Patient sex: F
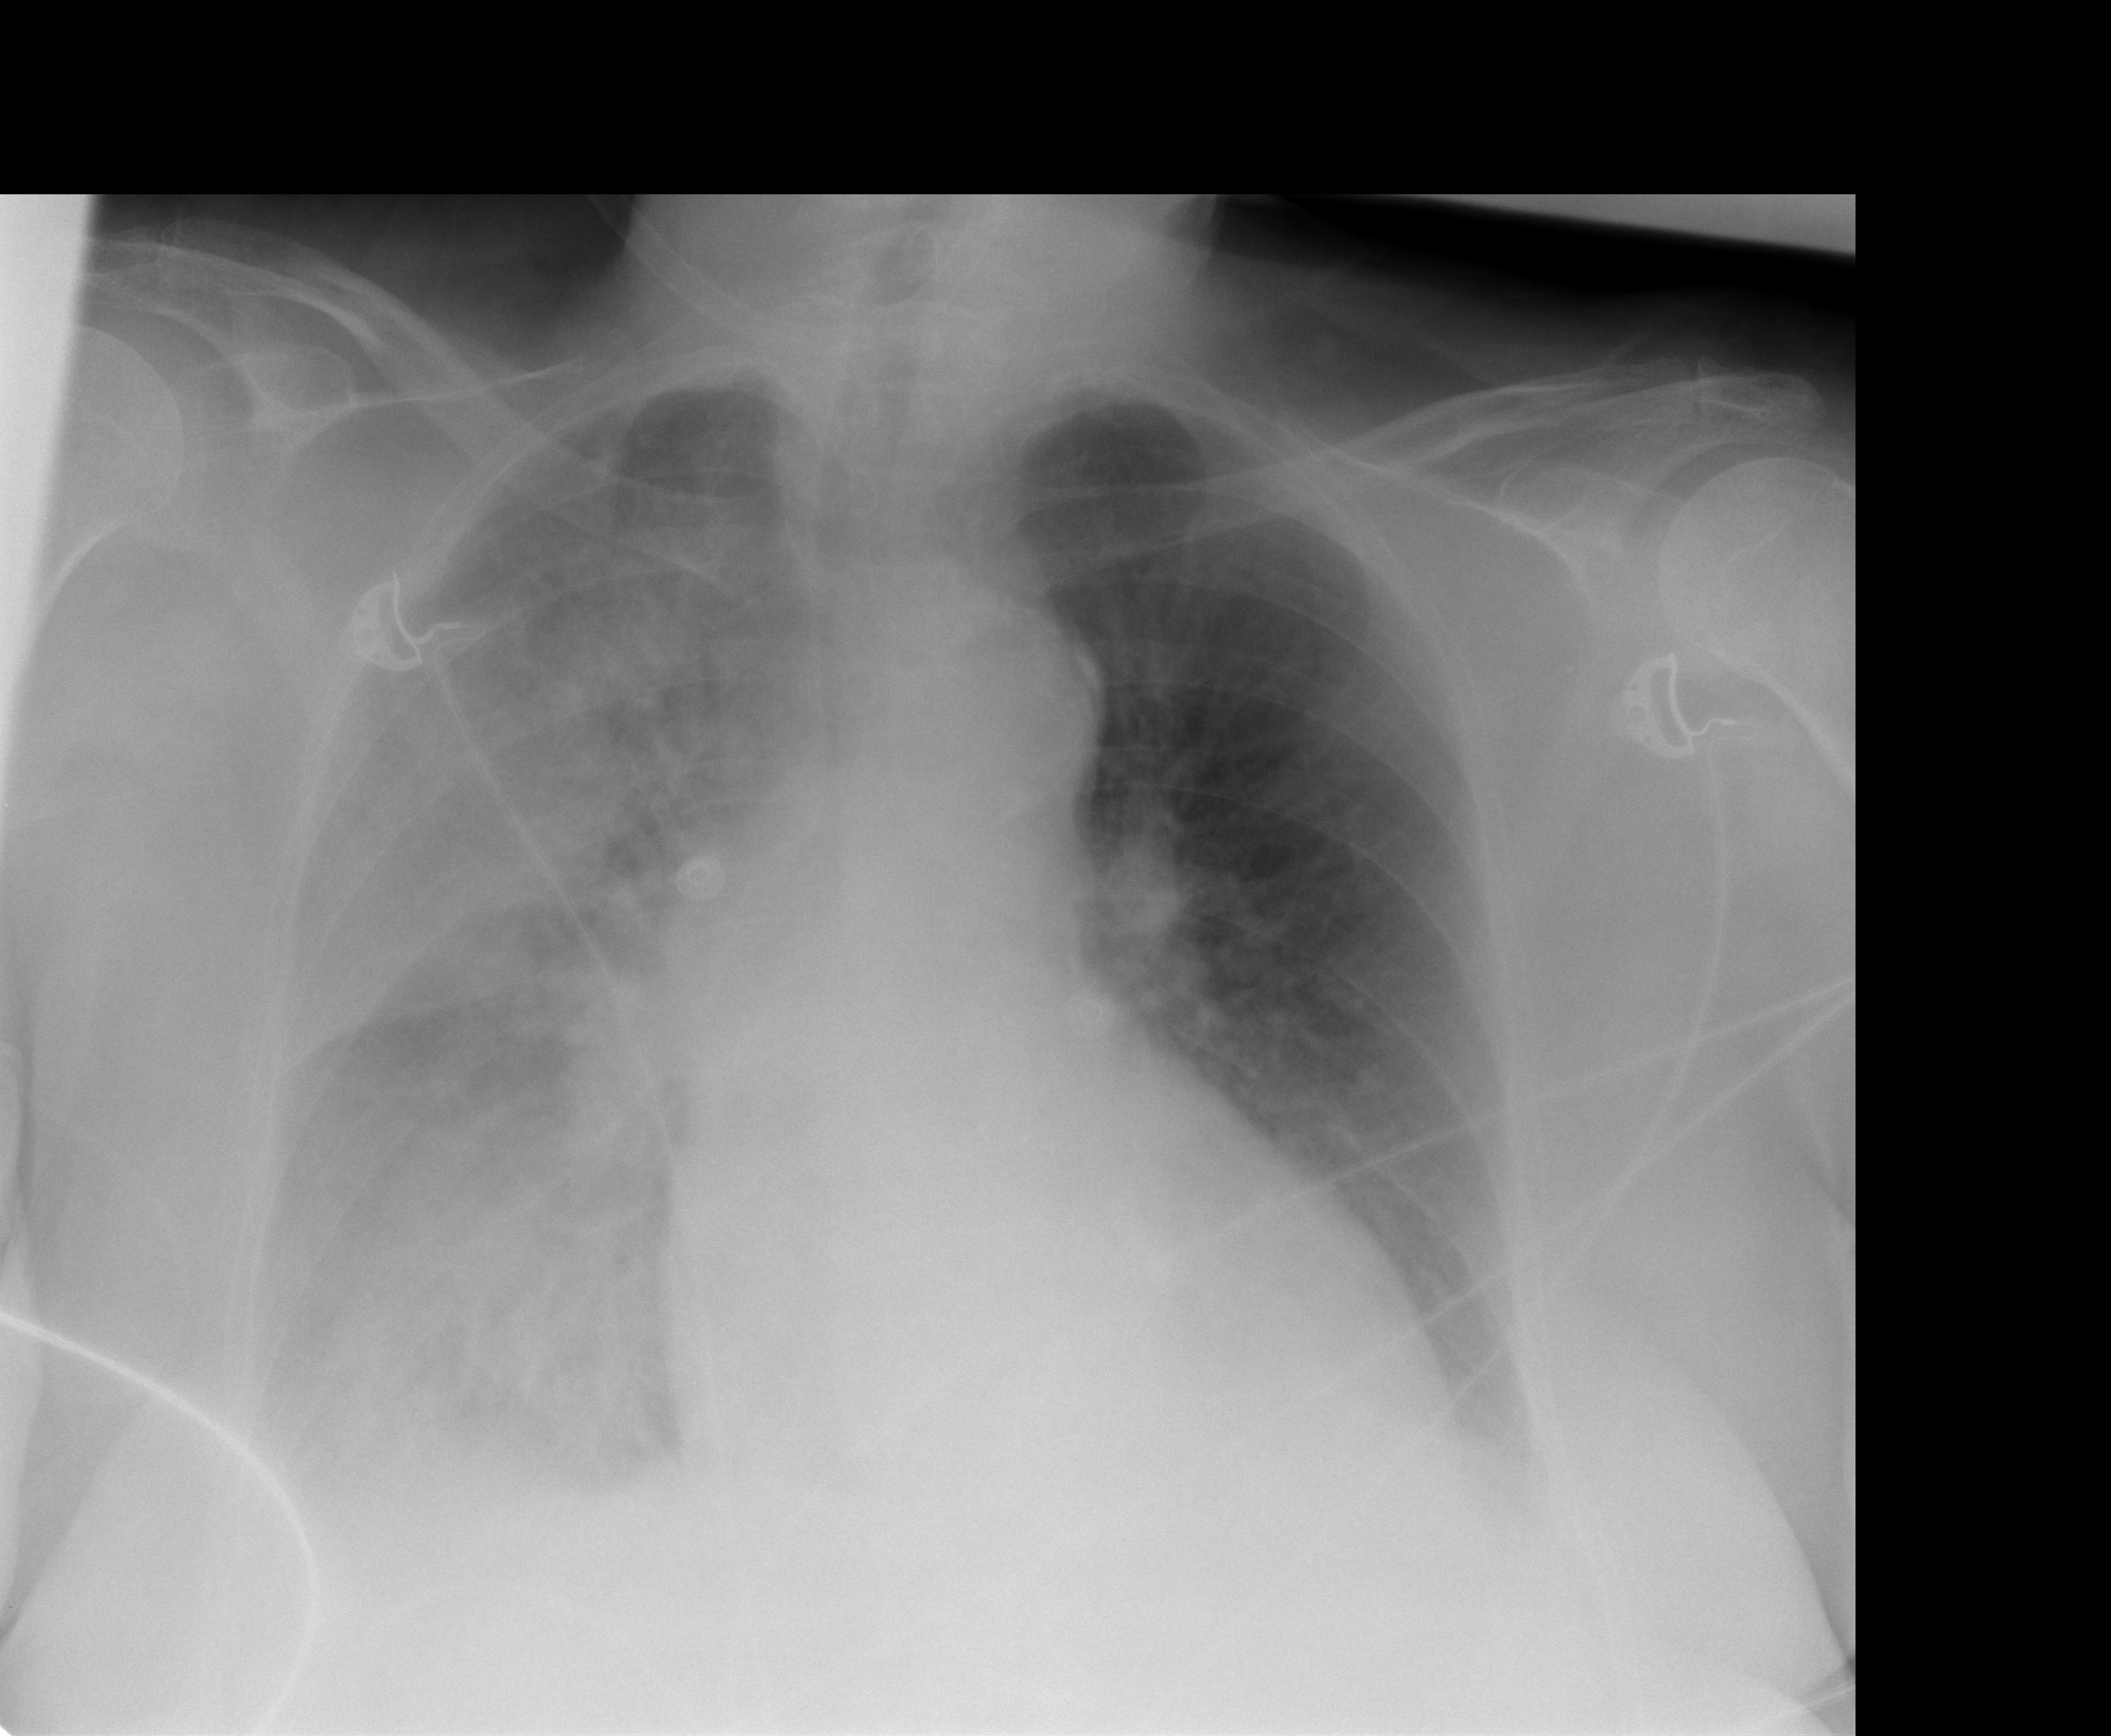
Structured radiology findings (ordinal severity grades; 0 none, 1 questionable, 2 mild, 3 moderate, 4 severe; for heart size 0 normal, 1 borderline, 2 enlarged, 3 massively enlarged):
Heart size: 0
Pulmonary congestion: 0
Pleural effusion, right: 3
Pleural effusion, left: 2
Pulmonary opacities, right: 3
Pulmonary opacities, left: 0
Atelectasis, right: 2
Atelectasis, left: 2